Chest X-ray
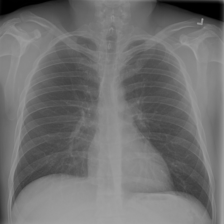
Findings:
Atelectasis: negative
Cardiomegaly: negative
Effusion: negative
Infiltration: negative
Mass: negative
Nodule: negative
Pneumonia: negative
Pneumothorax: negative
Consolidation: negative
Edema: negative
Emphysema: negative
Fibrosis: negative
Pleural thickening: negative
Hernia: negative